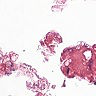
Metastatic tissue present: no